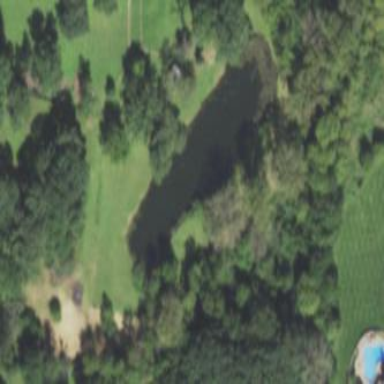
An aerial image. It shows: Pond surrounded by natural water.